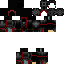
A female skeleton skin with dark skin, wearing brown helmet dressed in a black armor chest and black pants, featuring a closed mouth.